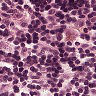
Metastatic tissue present: no